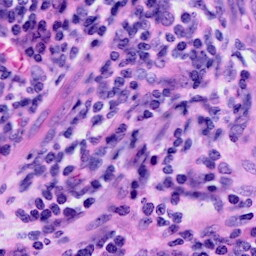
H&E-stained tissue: Cervix